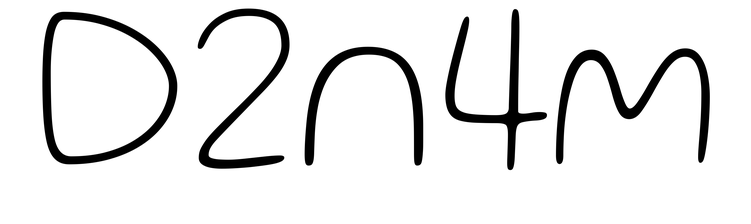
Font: Gluten_Thin